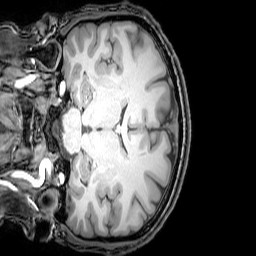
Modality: T1w
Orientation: coronal
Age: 24
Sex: male
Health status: healthy
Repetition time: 0.081 s
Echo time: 0.037 s